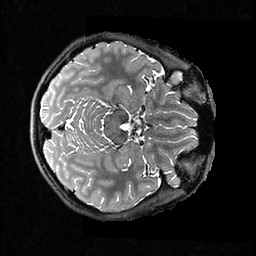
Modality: T2w
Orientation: axial
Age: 30
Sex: female
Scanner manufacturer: ge
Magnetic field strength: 3 T
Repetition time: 3.202 s
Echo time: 0.06683 s